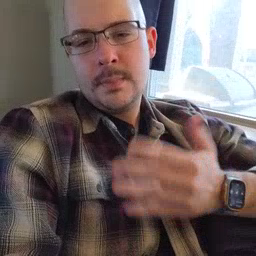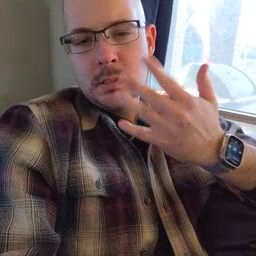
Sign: mitten